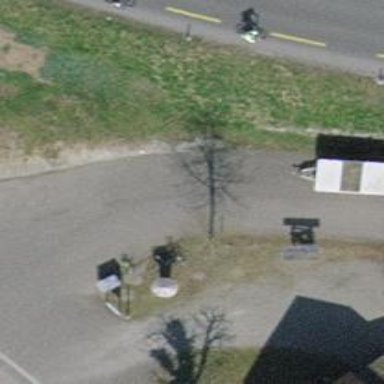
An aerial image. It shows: Bicycle parking area with wall loops.